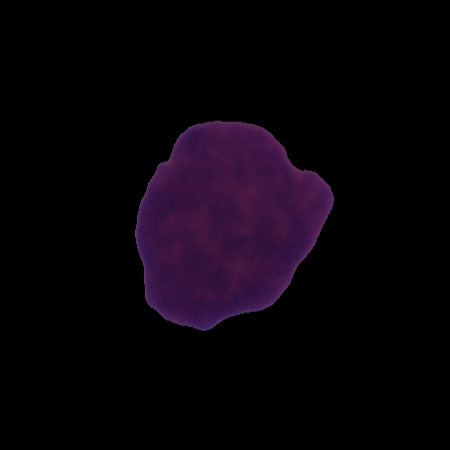
Label: cancer